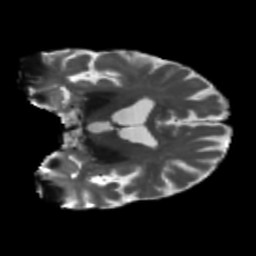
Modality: T2w
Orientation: coronal
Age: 68
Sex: male
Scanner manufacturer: siemens
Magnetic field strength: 3 T
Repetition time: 5.47 s
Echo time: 0.0854 s